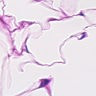
Metastatic tissue present: no